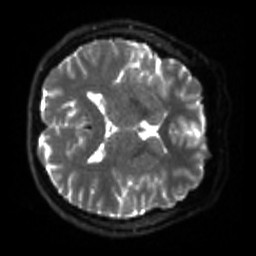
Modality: sbref
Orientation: axial
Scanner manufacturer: siemens
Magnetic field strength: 3 T
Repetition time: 4 s
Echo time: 0.0594 s